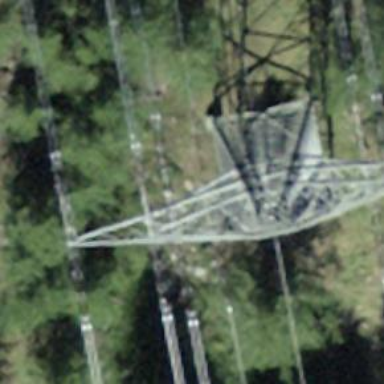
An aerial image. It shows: Power tower.